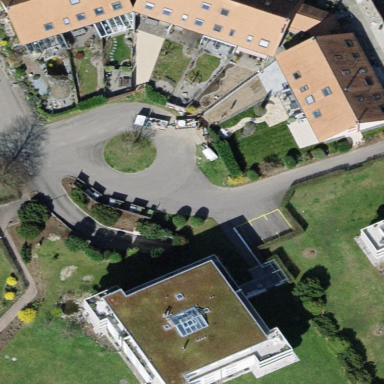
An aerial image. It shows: Terrace building.